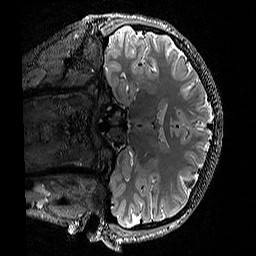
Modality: T2w
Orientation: coronal
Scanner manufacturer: siemens
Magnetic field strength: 3 T
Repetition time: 3.2 s
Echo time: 0.428 s